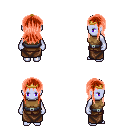
a pixel art fantasy rpg character, female body template, dark elf, purple skin, leather chest armor, robe skirt, red unkempt hairstyle, gold tiara, four views (front, back, left, right), 2x2 character sprite sheet, small pixel art, hard edges, no anti-aliasing